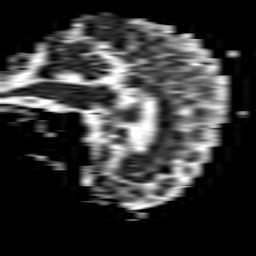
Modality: ADC
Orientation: sagittal
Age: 76
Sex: male
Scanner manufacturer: philips
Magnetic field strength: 1.5 T
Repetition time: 3.657 s
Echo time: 0.06922 s